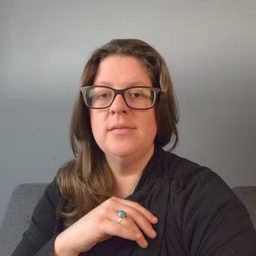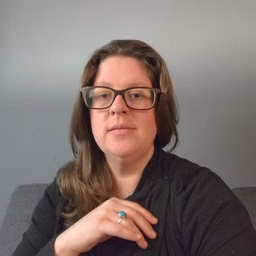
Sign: dirty